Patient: sex M, age 36
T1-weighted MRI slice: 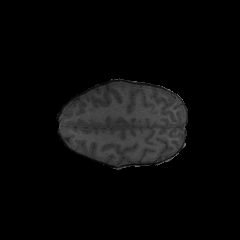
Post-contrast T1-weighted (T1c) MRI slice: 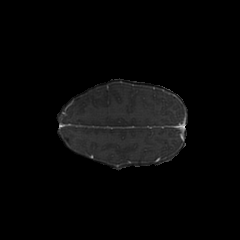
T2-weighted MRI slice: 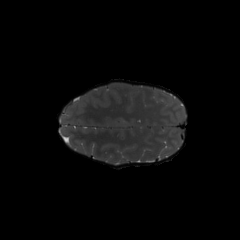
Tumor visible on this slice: no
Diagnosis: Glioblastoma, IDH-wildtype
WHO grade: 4